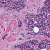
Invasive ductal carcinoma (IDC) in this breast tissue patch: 1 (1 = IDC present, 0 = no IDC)